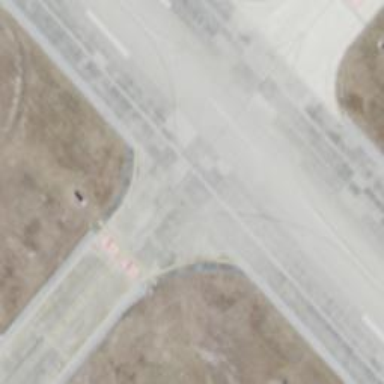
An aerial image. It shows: Asphalt taxiway at the airport.